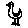
Label: bird